Question: When clicking on an element, I want to copy the value from another element to the closest input field to the clicked element.
For example: In the following code, when I click on the span with class '.add', I want to display the div '.values', which contains list items. Then on clicking on any of the list item, I want to copy its class to the input field which was clicked.

I'm having problem with the step 3, I'm unable to find out which element was clicked so I cannot send the value there. How can I pass the reference of the clicked element, so that it knows where to send back the value?
Here's what I'm trying:
'''
<div class="wrap">
<div class="item">
<label>Item 1 </label>
<span class="add">Add</span>
<input type="text" name="item1" />
</div>
<div class="item">
<label>Item 2 </label>
<span class="add">Add</span>
<input type="text" name="item2" />
</div>
</div>
<div class="values">
<ul>
<li class="one">One </li>
<li class="two">Two </li>
<li class="three">Three </li>
</ul>
</div>
'''
'''
$(document).on('click','.add',function(e){
$(".values").css("display","block");
});
$(document).on('click','.values ul li',function(e){
var value = $(this).attr('class');
$(this).closest(".item").find("input[type=text]").val(value);
});
'''
<URL>
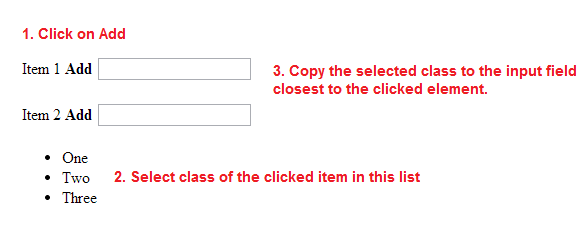
Answer: You can add class to the .add text and search for that to add value to the input
'''
$(document).on('click','.add',function(e){
$(".values").css("display","block");
$(this).closest('.wrap').find('.add').removeClass('clicked');
$(this).addClass('clicked');
});
$(document).on('click','.values ul li',function(e){
var value = $(this).attr('class');
$('.clicked').next().val(value);
});
'''
'.closest()' searches for the closest parent element therefore it wont work the way you tried to use it
<URL>